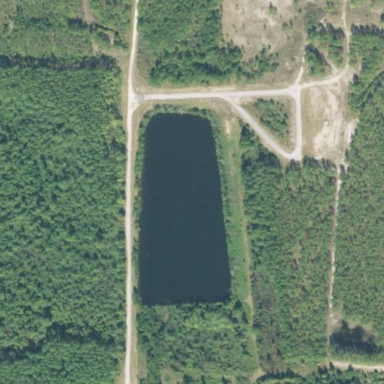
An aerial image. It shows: Reservoir of natural water.